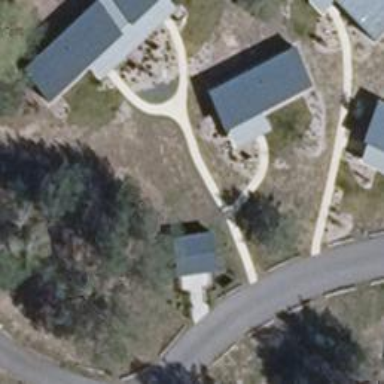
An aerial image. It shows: Footway with concrete surface.